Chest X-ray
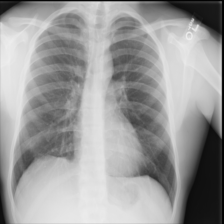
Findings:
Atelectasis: negative
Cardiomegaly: negative
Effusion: negative
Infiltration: negative
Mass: negative
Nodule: negative
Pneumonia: negative
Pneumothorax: negative
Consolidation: negative
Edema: negative
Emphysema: negative
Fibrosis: negative
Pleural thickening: negative
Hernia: negative